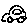
Label: car